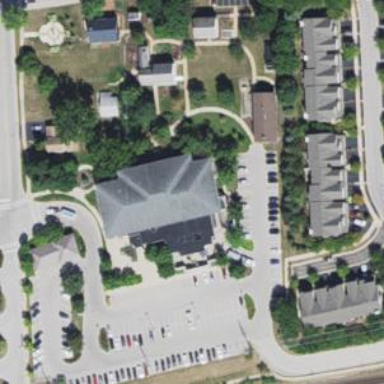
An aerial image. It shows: Village town hall building.